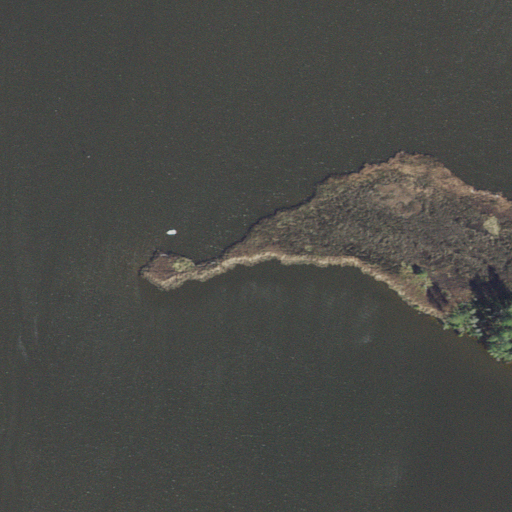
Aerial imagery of cape in North Carolina named Deephole Point containing open water, herbaceous wetlands, and evergreen forest